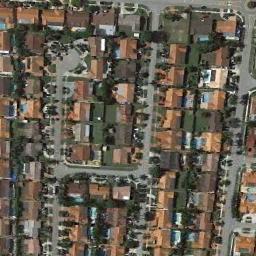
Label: dense_residential